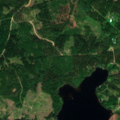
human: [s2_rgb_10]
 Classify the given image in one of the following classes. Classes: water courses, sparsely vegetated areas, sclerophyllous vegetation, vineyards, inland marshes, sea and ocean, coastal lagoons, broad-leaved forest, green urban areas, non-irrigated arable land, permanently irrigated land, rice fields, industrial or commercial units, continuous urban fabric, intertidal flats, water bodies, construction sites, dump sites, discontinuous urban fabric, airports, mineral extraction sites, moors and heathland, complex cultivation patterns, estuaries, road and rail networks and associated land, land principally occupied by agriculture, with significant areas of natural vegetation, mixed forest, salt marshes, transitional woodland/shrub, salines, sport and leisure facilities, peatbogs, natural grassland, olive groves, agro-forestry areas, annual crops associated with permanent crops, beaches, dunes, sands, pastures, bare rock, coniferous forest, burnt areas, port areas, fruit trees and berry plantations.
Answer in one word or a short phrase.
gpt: broad-leaved forest, coniferous forest, mixed forest, water bodies